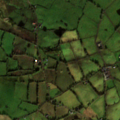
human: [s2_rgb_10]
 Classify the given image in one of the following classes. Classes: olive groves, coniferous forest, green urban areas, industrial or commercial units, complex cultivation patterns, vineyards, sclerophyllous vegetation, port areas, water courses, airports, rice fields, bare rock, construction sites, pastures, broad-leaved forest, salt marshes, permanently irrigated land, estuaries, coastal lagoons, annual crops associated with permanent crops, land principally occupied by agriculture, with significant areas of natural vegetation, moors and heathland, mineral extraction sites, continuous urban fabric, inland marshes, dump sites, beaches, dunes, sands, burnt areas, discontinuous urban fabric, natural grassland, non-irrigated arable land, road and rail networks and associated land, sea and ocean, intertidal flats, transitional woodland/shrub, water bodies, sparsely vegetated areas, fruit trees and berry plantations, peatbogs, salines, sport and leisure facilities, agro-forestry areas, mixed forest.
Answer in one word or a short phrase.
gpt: pastures